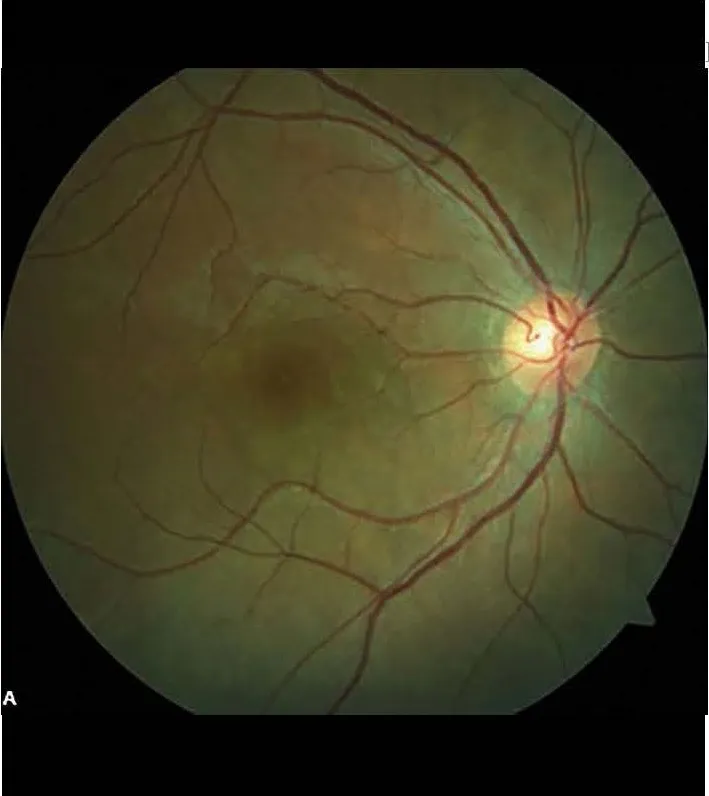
Retinal detachment was completely resolved at day 9, right eye.
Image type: ophthalmic_imaging (fundus_photograph)